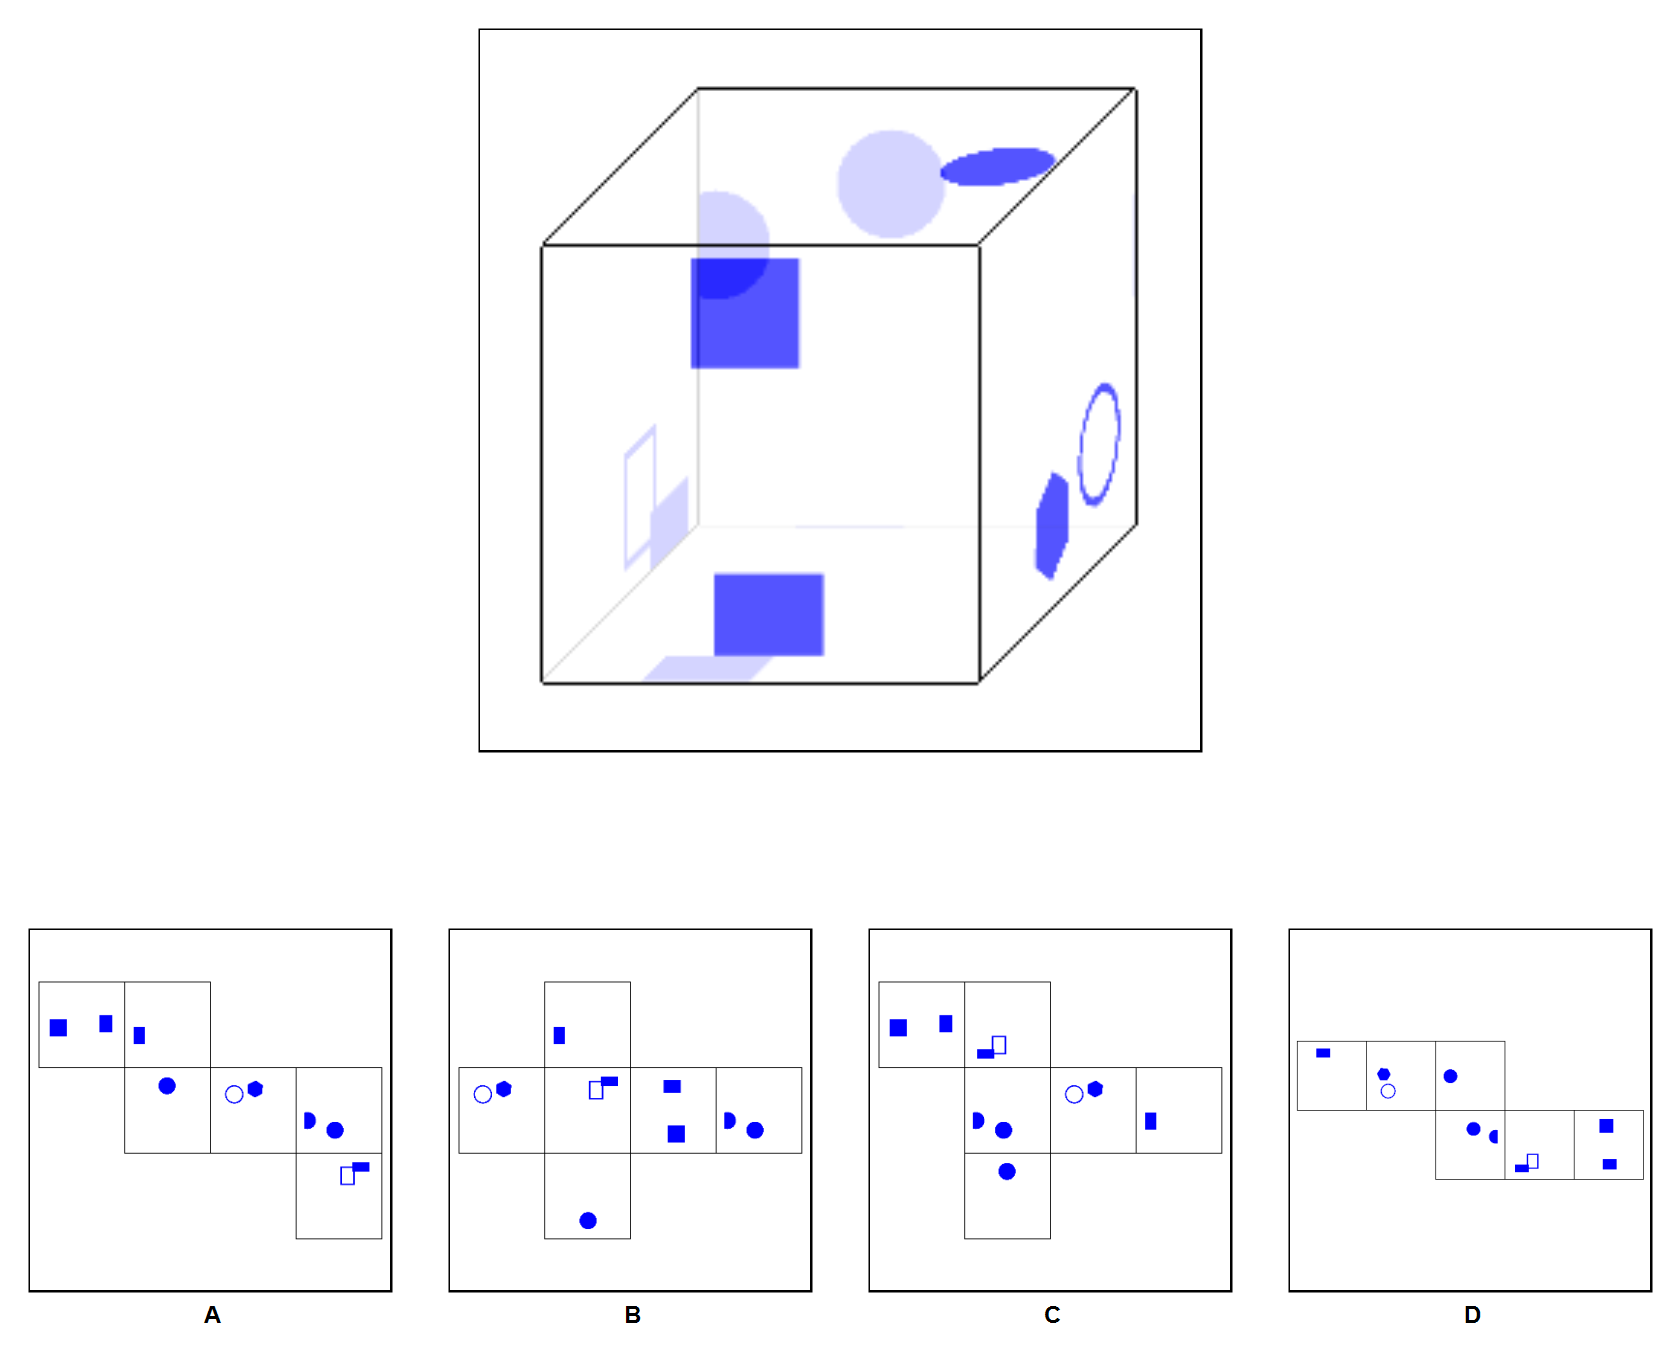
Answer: D